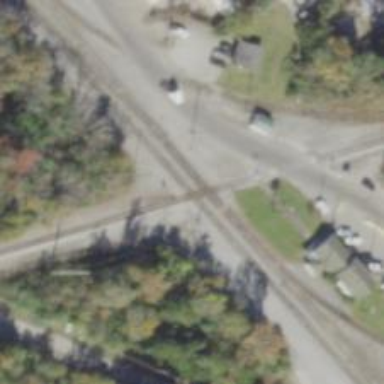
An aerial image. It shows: Railway crossing.